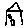
Label: house